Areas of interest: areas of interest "Scientific Research Institution"
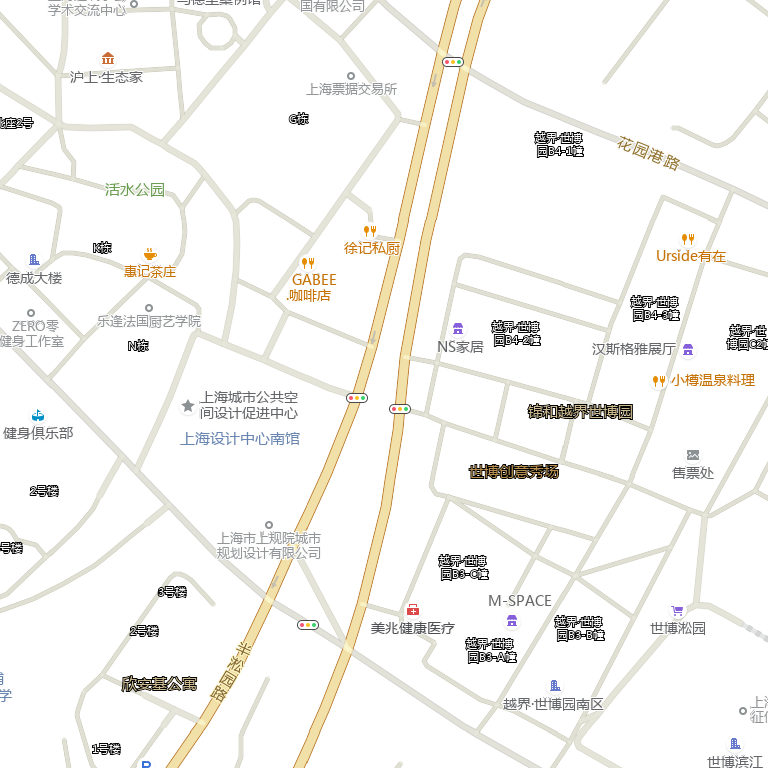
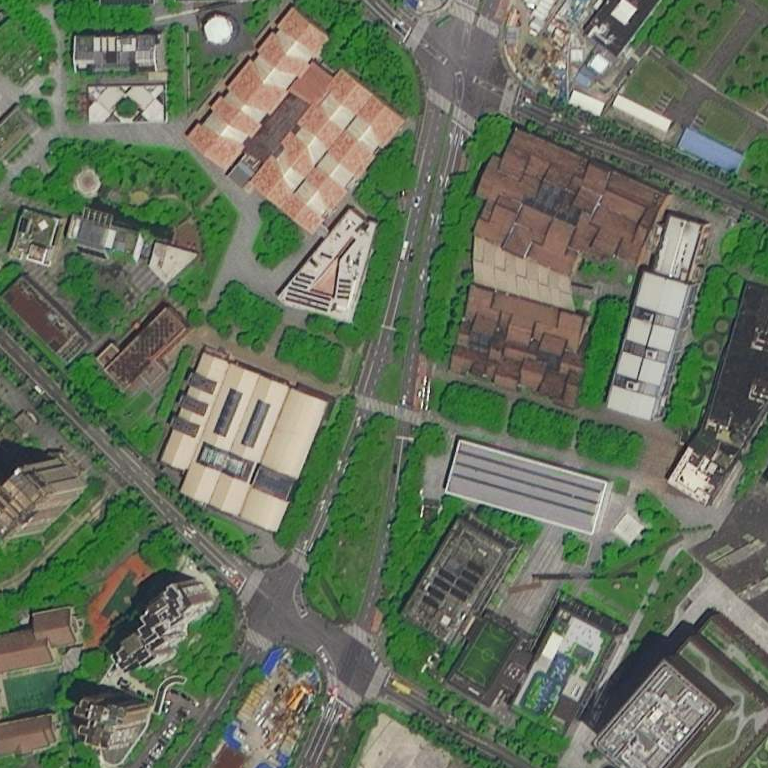